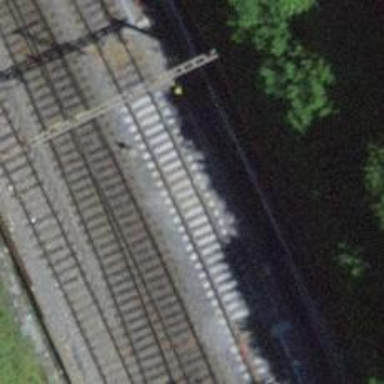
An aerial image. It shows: Single railway track with electrification through contact line.